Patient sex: M
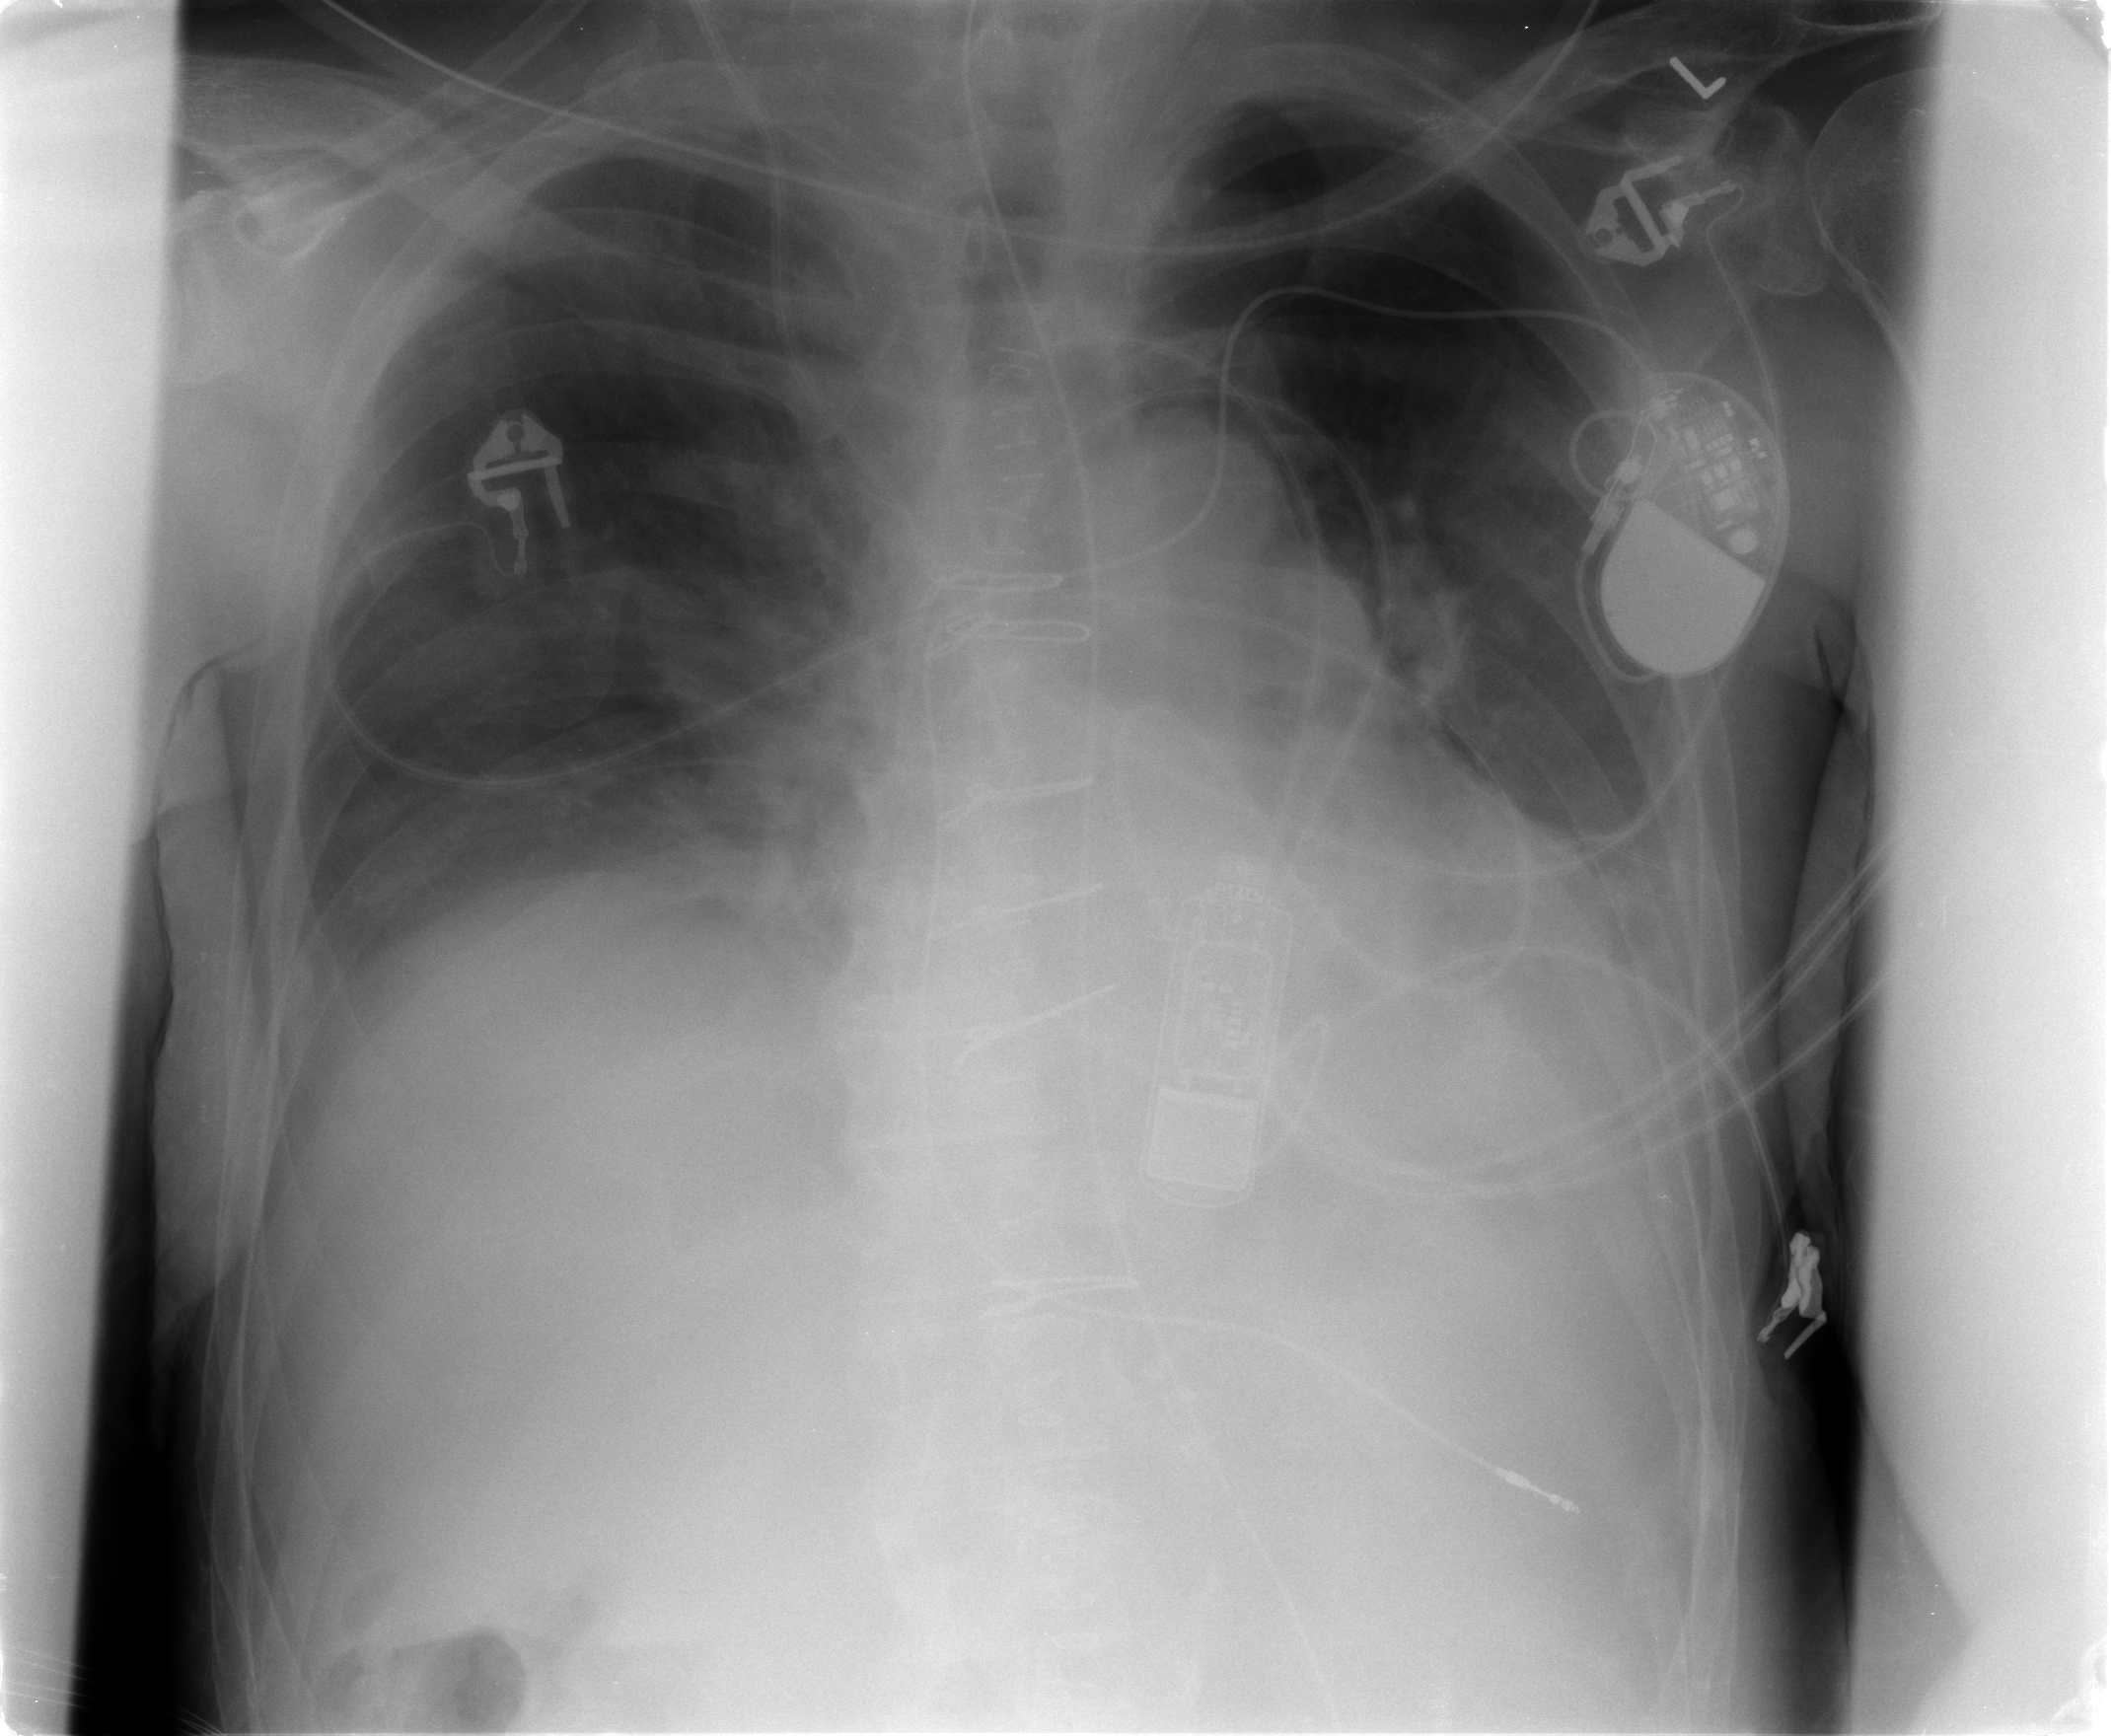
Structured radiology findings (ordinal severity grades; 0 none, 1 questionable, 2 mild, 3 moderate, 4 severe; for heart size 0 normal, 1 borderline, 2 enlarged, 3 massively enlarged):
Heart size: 2
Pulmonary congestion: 2
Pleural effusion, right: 2
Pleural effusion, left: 2
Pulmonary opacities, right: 2
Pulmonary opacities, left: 0
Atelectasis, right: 2
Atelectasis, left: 2